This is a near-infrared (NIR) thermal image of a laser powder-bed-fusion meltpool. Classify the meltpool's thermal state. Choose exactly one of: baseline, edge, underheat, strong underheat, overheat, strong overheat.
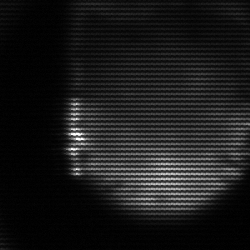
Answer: edge